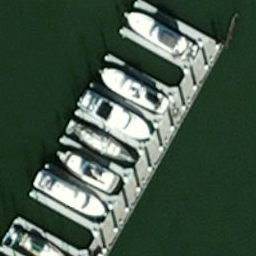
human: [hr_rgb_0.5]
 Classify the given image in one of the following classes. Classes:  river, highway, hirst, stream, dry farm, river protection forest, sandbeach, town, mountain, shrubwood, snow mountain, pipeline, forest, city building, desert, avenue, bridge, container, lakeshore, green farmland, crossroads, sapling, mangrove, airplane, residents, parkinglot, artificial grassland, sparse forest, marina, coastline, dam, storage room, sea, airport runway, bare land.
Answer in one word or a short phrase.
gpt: marina